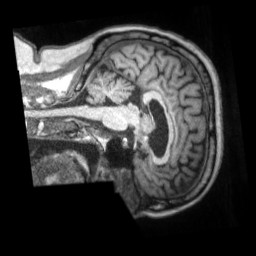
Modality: T1w
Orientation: sagittal
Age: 67
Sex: female